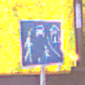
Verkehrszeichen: BeginnVerkehrsberuhigterBereich
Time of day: Night
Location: Outdoor (Urban)
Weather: PartlyCloudy
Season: NotSpecified
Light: Natural